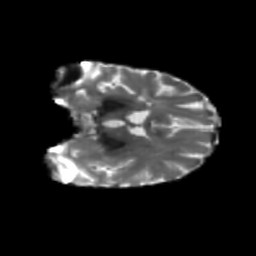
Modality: T2w
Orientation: coronal
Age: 50
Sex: female
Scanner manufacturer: siemens
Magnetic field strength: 3 T
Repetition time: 5.25 s
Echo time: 0.08 s